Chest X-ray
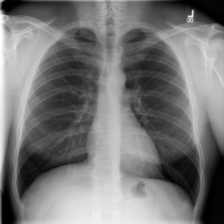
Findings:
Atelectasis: negative
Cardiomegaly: negative
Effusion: negative
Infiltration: negative
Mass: negative
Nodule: negative
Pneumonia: negative
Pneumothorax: negative
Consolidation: negative
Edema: negative
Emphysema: negative
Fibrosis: negative
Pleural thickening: negative
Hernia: negative